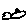
Label: fish